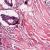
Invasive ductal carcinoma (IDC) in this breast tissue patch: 1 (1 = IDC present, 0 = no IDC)